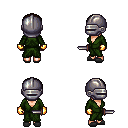
a pixel art fantasy rpg character, female body template, human, light skin, green robe, red pants, brown plain hairstyle, metal helm, gold gloves, gray slippers, dagger, four views (front, back, left, right), 2x2 character sprite sheet, small pixel art, hard edges, no anti-aliasing